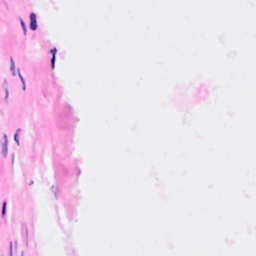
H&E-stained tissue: Breast